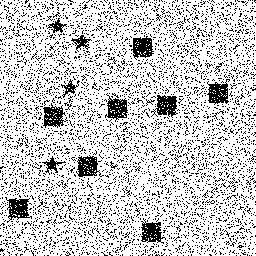
Squares: 8
Triangles: 0
Stars: 4
Total shapes: 12